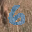
Label: 6